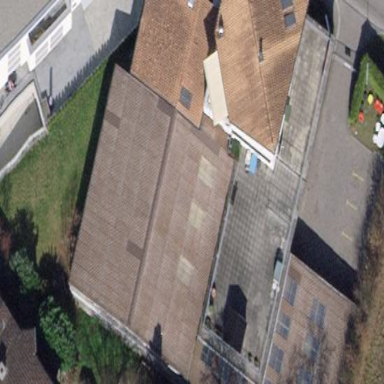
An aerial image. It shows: Simple house.